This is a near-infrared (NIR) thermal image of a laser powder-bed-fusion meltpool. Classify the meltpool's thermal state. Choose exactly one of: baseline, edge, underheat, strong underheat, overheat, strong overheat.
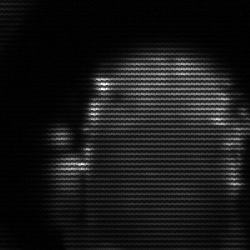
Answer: baseline